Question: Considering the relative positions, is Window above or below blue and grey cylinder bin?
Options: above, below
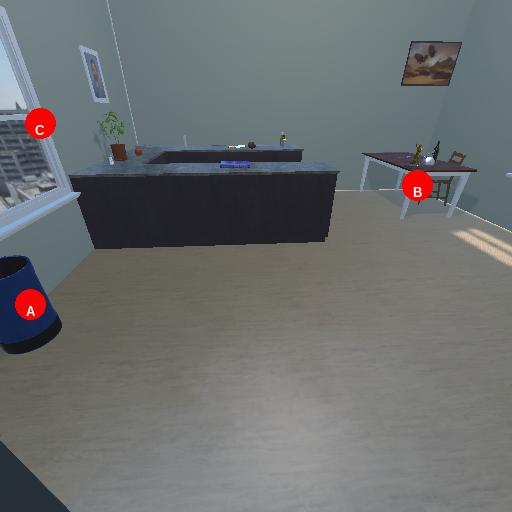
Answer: above